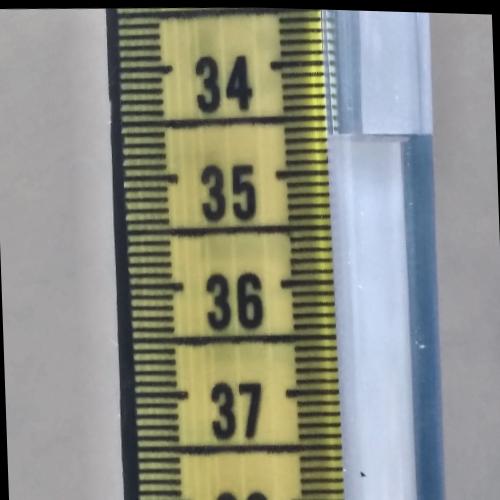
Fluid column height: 34.7 cm